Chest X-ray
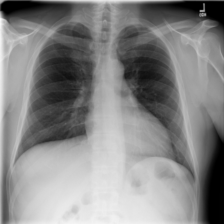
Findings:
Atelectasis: negative
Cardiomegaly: negative
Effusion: negative
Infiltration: negative
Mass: negative
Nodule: negative
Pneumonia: negative
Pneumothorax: negative
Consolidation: negative
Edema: negative
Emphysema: negative
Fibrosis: negative
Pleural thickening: negative
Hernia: negative